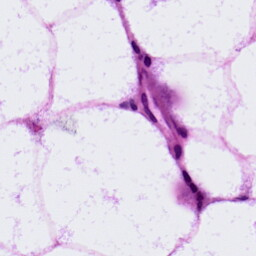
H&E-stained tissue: LymphNode